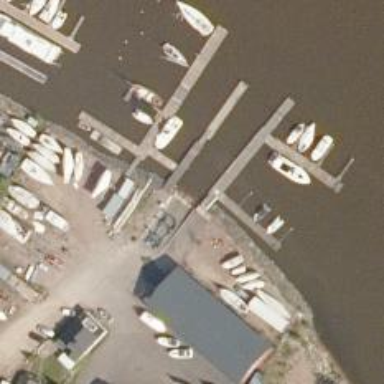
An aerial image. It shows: Slipway on leisure land.